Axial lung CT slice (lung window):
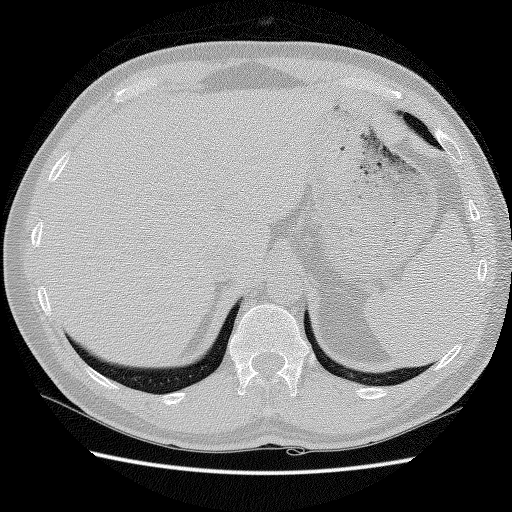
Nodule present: no